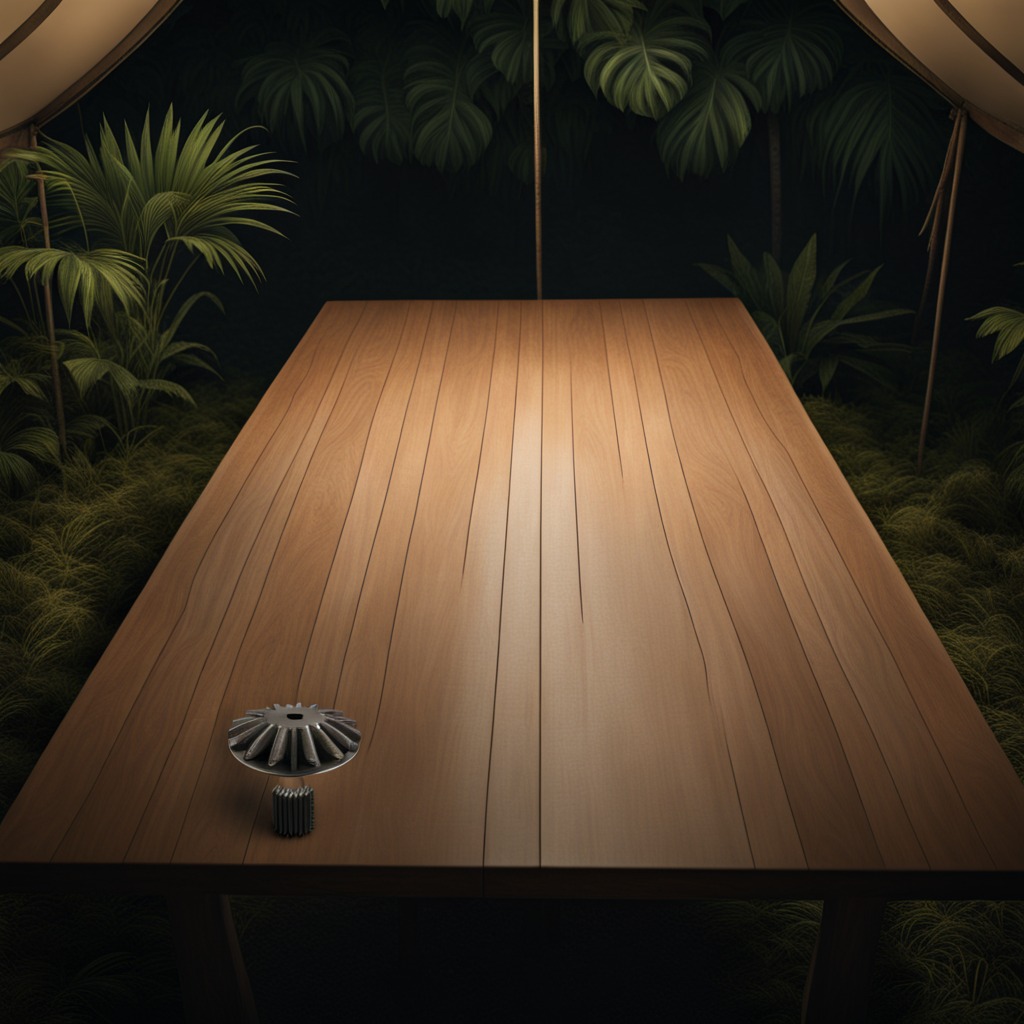
A steel gear with teeth is lying on a wooden table inside a jungle field workshop tent at night.